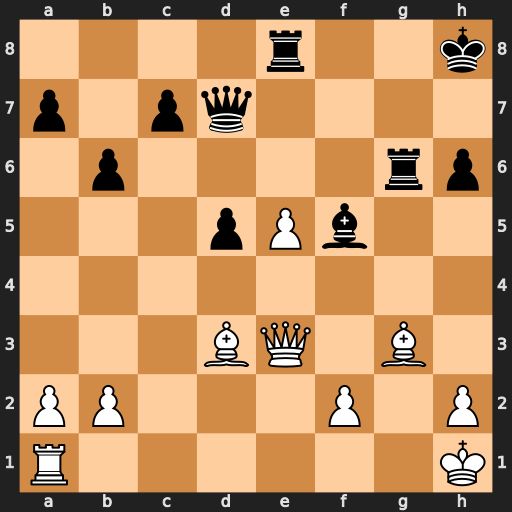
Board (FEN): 4r2k/p1pq4/1p4rp/3pPb2/8/3BQ1B1/PP3P1P/R6K
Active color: w
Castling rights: -
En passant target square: -
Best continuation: e6 Rgxe6 Bxf5 Rxe3 Bxd7